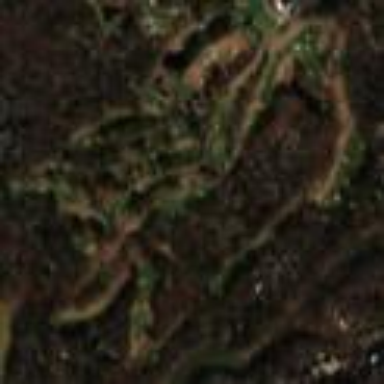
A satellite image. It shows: Golf course.